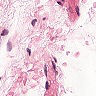
Metastatic tissue present: no